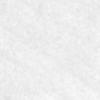
Label: no_change